Question: I created a directive for selecting users using bootstrap's drop-down element. as follows.
'''
app.directive('usersDropdown', function(ConfigService,$http) {
return {
templateUrl: 'app/views/users_dropdown.html',
link: function($scope, element, attrs) {
});
};
});
'''
'''
<div class="btn-group pull-right" >
<a class="btn dropdown-toggle" data-toggle="dropdown" href="">
Select User
<span class="caret"></span>
</a>
<ul class="dropdown-menu pull-right align-left" role="menu" aria-labelledby="dropdownMenu">
<li ng-repeat = "userList in userLists"><a ng-click="getUserDetails('{{userList.SessionId}}')" style="cursor:pointer">{{userList.UserPartyName}}</a></li>
<li ng-hide="userLists" style="cursor:pointer"><a>No Users</a></li>
</ul>
</div>
'''
I need to create a function 'getUserDetails', which should be called while clicking on a user from the list. My question is how to define this function inside the directive itself? I wrote it in the controller. But the problem is I am having several controllers. It's not a good practice to write the same function in all controllers. If I can wrote the function common for all controller, that is inside the directive, it will be good. If you have a good solution, let me know that.
---
### Modification
I modified my directive's js as follows
'''
app.directive('usersDropdown', function(ConfigService,$http) {
return {
templateUrl: 'app/views/users_dropdown.html',
link: function($scope, element, attrs) {
$scope.getUserDetails = function(user_id){
console.log(user_id);
}
}
};
});
'''
For this I am getting the result in the console as '{{userList.SessionId}}'. Not the value for that. But when I Inspected the function is passing expected value.

Then why the expected value is not getting inside of that function?
---
### Solved
I solved the issue by changing my directives html tamplate. I removed ''' and '{{' from it as follows.
'''
ng-click="getUserDetails(userList.SessionId)"
'''
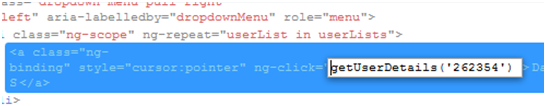
Answer: The link Directive function is a js function, inside which you may do anything
'''
app.directive('usersDropdown', function(ConfigService,$http) {
return {
scope : {},
templateUrl: 'app/views/users_dropdown.html',
link: function($scope, element, attrs) {
$scope.somefunction = function(a) {
// Do some stuff
}
}
};
});
'''
Also you should use isolated scope to accomplish, if you want this function not be accesible from outside the directive.